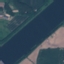
Land use / land cover: River